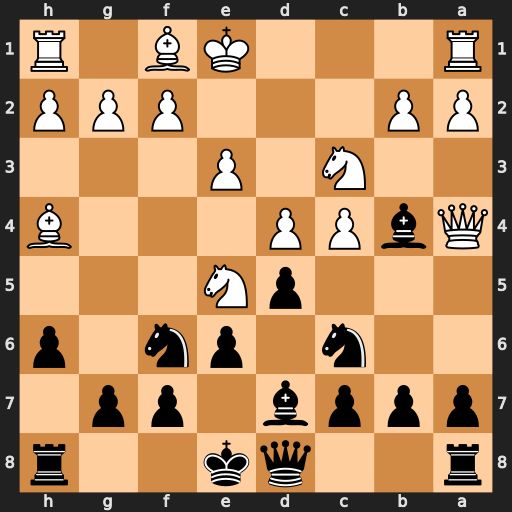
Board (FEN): r2qk2r/pppb1pp1/2n1pn1p/3pN3/QbPP3B/2N1P3/PP3PPP/R3KB1R
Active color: b
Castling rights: KQkq
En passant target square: -
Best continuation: Bxc3+ bxc3 Nxe5